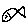
Label: fish